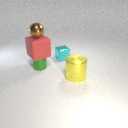
small green metal cylinder to the left of small cyan metal cube